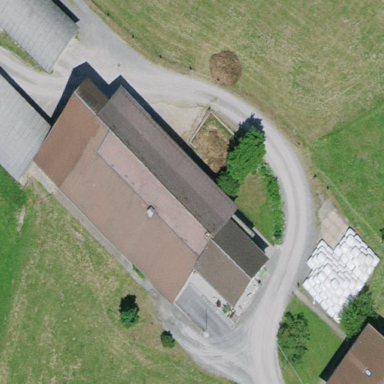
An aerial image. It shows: Farmyard area.